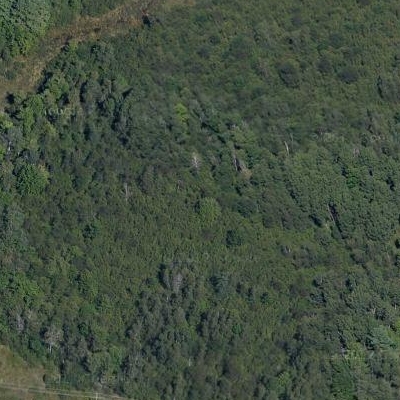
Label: eForest